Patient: sex M, age 47
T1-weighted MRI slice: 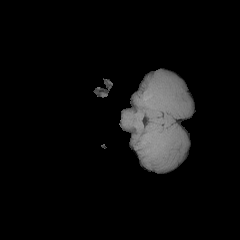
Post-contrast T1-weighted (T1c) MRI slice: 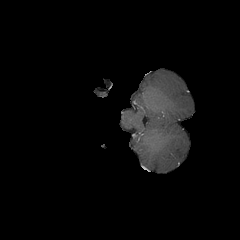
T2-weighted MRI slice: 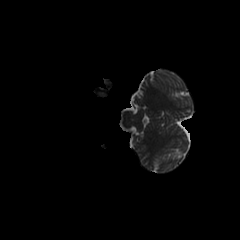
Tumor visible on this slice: no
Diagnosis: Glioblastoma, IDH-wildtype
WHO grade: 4